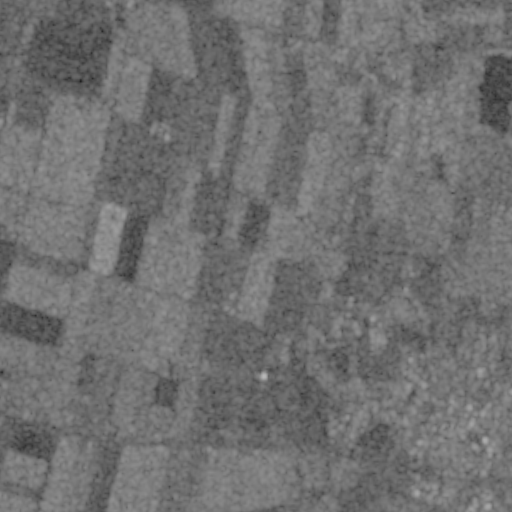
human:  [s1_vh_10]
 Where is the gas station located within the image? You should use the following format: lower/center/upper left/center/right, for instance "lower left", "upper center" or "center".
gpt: The gas station is located in the lower right of the image.
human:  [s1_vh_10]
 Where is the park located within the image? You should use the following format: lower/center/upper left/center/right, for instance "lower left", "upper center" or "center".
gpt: The park is located in the lower right of the image.
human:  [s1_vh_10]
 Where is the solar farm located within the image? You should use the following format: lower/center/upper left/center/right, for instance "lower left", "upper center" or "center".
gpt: The solar farm is located in the lower left of the image.
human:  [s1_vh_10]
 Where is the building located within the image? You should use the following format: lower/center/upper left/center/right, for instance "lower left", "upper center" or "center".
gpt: There is no building in the image.

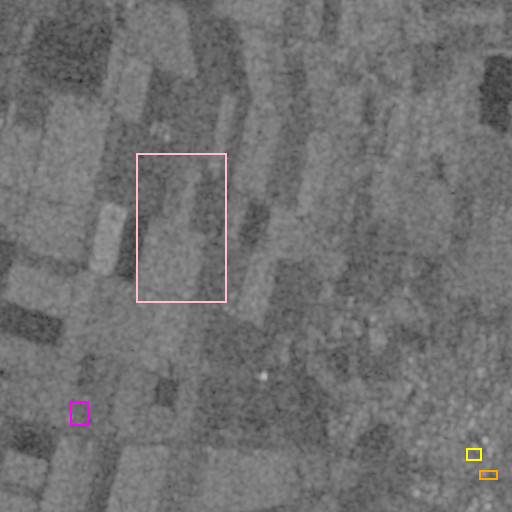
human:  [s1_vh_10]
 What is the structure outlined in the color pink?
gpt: The structure outlined in pink is a crop field.
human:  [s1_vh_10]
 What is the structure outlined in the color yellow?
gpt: The structure outlined in yellow is a park.
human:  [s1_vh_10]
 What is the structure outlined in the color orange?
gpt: The structure outlined in orange is a parking lot.
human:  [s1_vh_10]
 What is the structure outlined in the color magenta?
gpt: The structure outlined in magenta is a solar farm.
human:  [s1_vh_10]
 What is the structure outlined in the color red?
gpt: There is no red outline.